Interaction volume radius: 5 \u00c5
Interaction volume height: 10 \u00c5
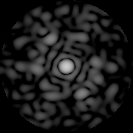
Disorder parameter: 0.8226